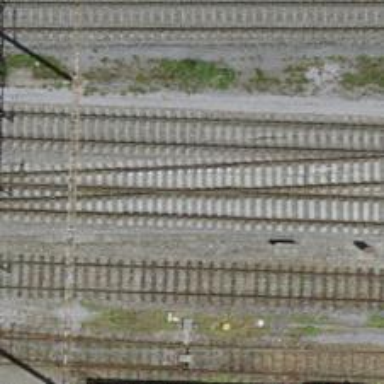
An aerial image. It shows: Single railway track with electrification through contact line.